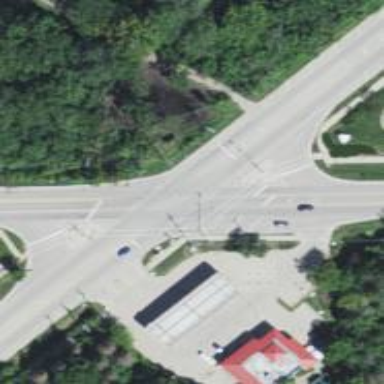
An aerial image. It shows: Crossing on the road with line markings.